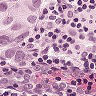
Metastatic tissue present: yes